Interaction volume radius: 10 \u00c5
Interaction volume height: 15 \u00c5
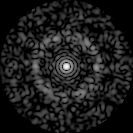
Disorder parameter: 0.8189